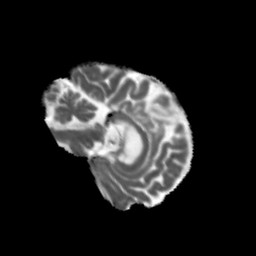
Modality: MD
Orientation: sagittal
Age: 68
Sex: female
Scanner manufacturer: siemens
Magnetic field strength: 3 T
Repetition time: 5.47 s
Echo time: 0.0854 s